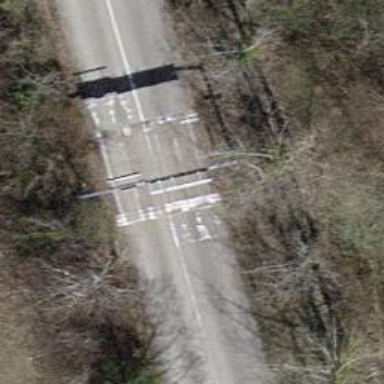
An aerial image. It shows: Traffic calming table.